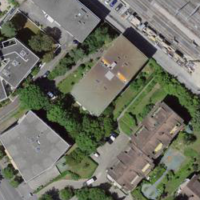
EUNIS habitat code: 54
Species observed at this site:
Diospyros lotus